Question:
I can't seem to make this work. I am copying a youtube video tutorial about SQLite database in android studio and I encountered this error. Can someone please help? Thanks!
'''
public class DataListActivity extends ActionBarActivity {
ListView listView;
SQLiteDatabase sqLiteDatabase;
UserDBHelper userDBHelper;
Cursor cursor;
ListDataAdapter listDataAdapter;
@Override
protected void onCreate(Bundle savedInstanceState) {
super.onCreate(savedInstanceState);
setContentView(R.layout.data_list_layout);
listView = (ListView) findViewById(R.id.list_view);
listDataAdapter = new ListDataAdapter(getApplication(), R.layout.row_layout);
listView.setAdapter(listDataAdapter);
userDBHelper = new UserDBHelper(getApplicationContext());
sqLiteDatabase = new userDBHelper.getReadableDatabase();
cursor = userDBHelper.getInformations(sqLiteDatabase);
if (cursor.moveToFirst()) {
do {
String Fname, Lname, Email, Password, Contact, Address;
Fname = cursor.getString(0);
Lname = cursor.getString(1);
Email = cursor.getString(2);
Password = cursor.getString(3);
Contact = cursor.getString(4);
Address = cursor.getString(5);
DataProvider dataProvider = new DataProvider(Fname, Lname, Email, Password, Contact, Address);
listDataAdapter.add(dataProvider);
} while (cursor.moveToNext());
}
}
'''
}
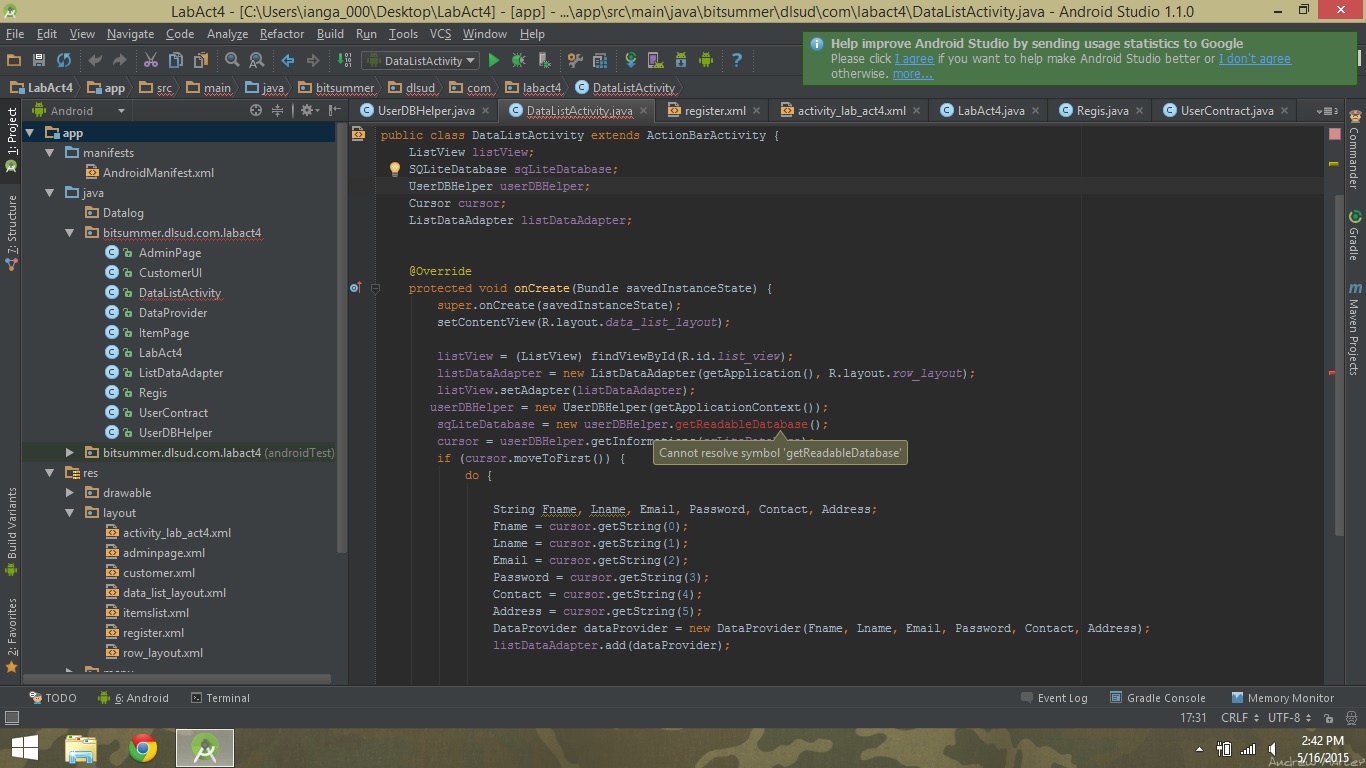
Answer: You have a misplaced 'new':
'''
sqLiteDatabase = new userDBHelper.getReadableDatabase();
'''
Remove it - you want to call the 'getReadableDatabase()' method on the 'userDBHelper' object, not create a new instance of 'userDBHelper.getReadableDatabase' class that doesn't exist.